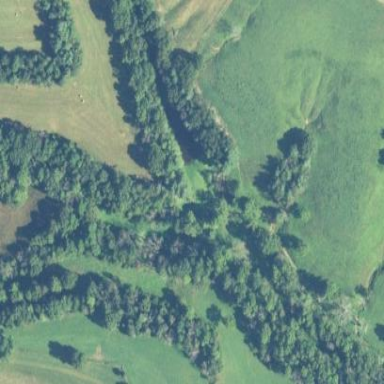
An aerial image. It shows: Beautiful woodland area.